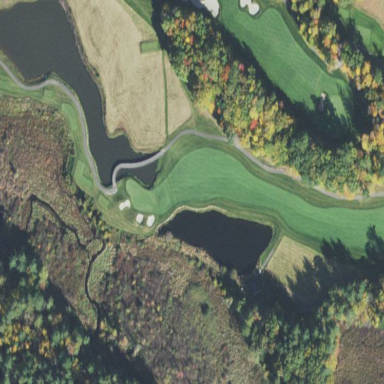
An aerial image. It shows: Golf fairway surrounded by grass.